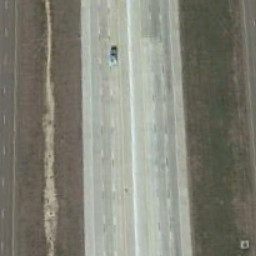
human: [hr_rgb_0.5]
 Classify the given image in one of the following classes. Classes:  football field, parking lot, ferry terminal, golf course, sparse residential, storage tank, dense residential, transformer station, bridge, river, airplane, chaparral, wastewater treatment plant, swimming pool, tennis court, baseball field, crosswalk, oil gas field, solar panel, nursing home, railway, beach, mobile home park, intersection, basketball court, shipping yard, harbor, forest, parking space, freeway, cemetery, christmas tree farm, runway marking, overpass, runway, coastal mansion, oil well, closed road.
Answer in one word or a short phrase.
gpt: freeway